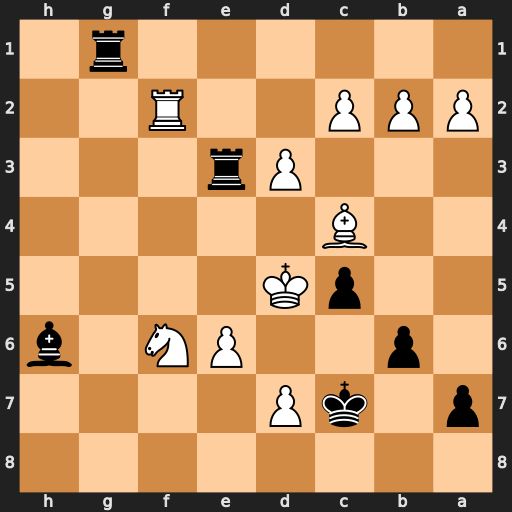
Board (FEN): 8/p1kP4/1p2PN1b/2pK4/2B5/3Pr3/PPP2R2/6r1
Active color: b
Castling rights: -
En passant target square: -
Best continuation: Rg5+ Rf5 Rxf5#